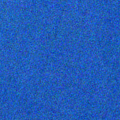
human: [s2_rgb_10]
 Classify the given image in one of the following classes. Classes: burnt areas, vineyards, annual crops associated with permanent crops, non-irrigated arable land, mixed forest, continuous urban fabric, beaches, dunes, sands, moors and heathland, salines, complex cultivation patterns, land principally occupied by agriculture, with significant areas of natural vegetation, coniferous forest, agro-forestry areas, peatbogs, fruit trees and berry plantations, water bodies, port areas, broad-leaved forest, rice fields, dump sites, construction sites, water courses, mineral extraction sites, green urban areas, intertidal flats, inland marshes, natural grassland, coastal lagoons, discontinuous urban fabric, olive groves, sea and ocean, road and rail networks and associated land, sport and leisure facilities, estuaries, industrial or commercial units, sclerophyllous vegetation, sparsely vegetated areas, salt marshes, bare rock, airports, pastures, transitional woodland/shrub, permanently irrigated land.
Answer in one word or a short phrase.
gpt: sea and ocean